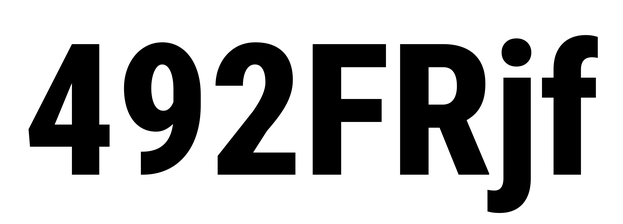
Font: Roboto_Condensed_ExtraBold